Aerial crown-view tile of a tropical tree (Barro Colorado Island, Panama), acquired 20240918:
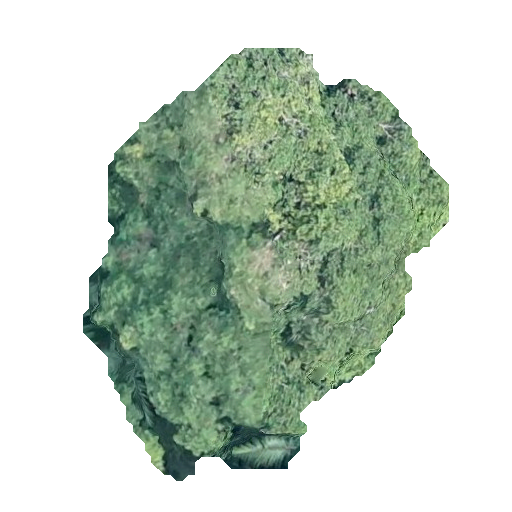
Species: Calophyllum longifolium
GBIF accepted scientific name: Calophyllum longifolium
Crown area: 164.796 m²